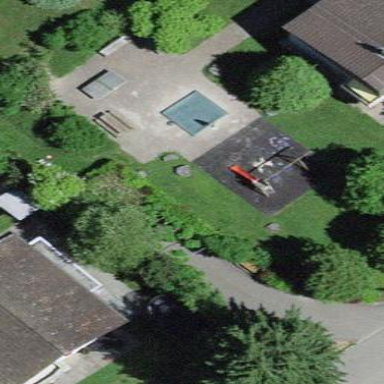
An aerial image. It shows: Playground area for leisure activities on the land.